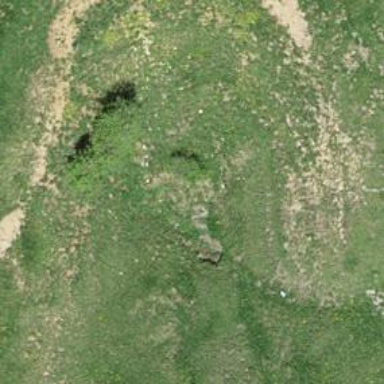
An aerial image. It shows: Sinkhole in natural setting.